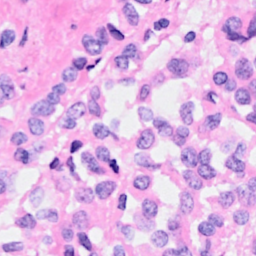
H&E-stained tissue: Breast